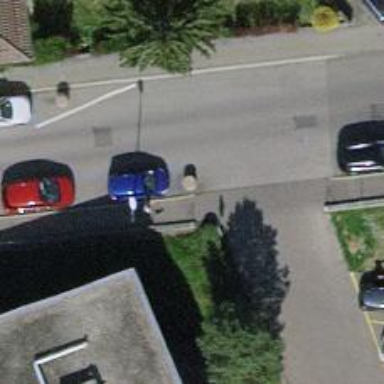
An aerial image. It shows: Bollard.